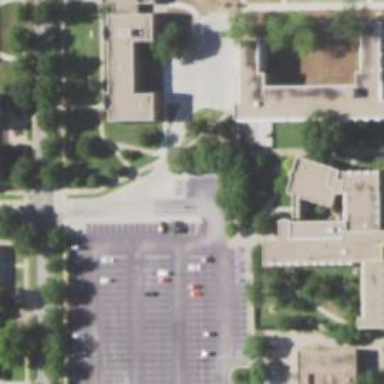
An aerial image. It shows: Parking space is available.